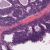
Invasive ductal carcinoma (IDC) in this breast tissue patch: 0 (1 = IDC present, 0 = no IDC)